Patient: sex F, age 65
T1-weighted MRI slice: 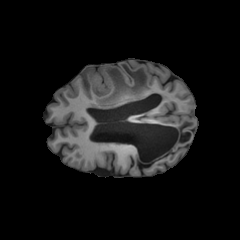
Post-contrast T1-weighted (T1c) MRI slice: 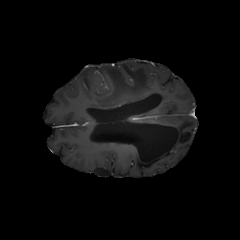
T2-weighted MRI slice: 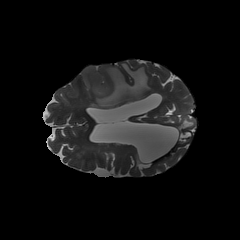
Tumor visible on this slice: yes
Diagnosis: Glioblastoma, IDH-wildtype
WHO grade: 4